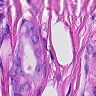
Metastatic tissue present: yes